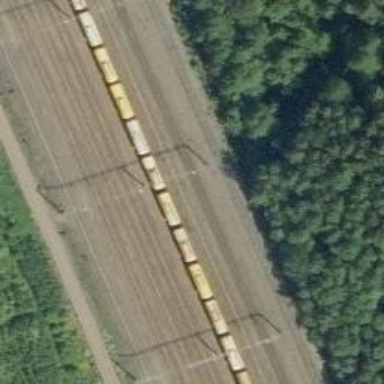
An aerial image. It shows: View of railway yard.